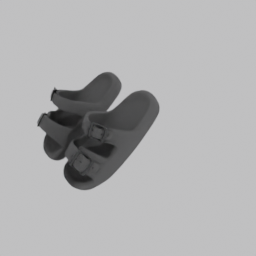
Label: people